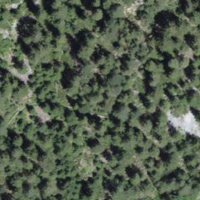
EUNIS habitat code: 45
Species observed at this site:
Pinguicula alpina